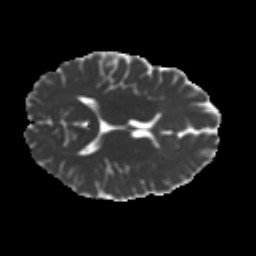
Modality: MD
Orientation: axial
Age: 23
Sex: female
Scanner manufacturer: ge
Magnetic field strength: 3 T
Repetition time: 7.8 s
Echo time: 0.0606 s